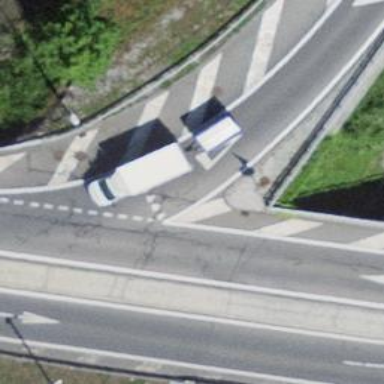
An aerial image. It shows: Road with "give way" sign.